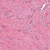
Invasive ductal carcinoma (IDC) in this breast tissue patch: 0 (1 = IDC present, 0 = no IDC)